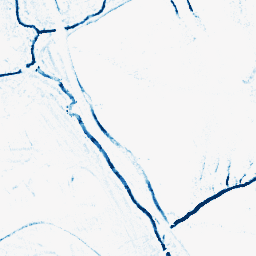
Category: morphological
Decomposition family: morphological_ellipse
Decomposition parameters: operation: closing
width: 5
height: 5
Upsampling method: sinc_blackman
Upsampling parameters: scale: 4
kernel_size: 16
Upsampling scale: 4